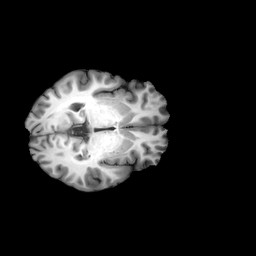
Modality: T1w
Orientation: axial
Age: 25
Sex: female
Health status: ill